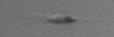
Label: flagellate_morphotype3